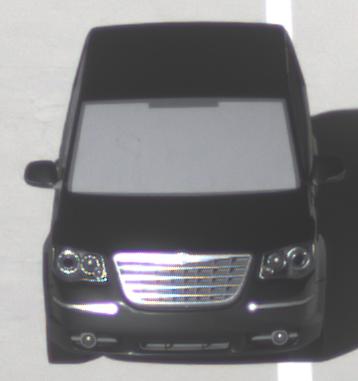
Make: Chrysler
Model: Grand Voyager 3.8
Detailed model: Grand Voyager
Model produced from: 2008/03
Model produced until: 2010/12
Doors: 5
Color: black
Road condition: dry road
Daytime: morning or afternoon
Contrast: high contrast